Question: For every row in an image, I would like to find the first black (or first non-white) pixel in that row. For example, for an image like this:

I would expect output like:
'''
0
1
0
'''
Or something close to that that I can parse. I think there might be a way to do this with subimage-search but I don't quite know how. Any pointers?
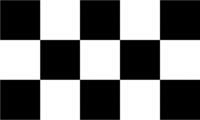
Answer: You do NOT need to achieve your goal. The problem can be reduced to .
## 1. Basics
Consider this: you can tell ImageMagick to convert any image to a textual representation, which holds the exact color information for each individual pixel.
'''
convert wizard: textwizard.txt
'''
'wizard:'
Yes, it is that easy! This image "format" is requested by just adding a '.txt' suffix.
'''
# ImageMagick pixel enumeration: 480,640,255,srgb
0,0: (255,255,255) #FFFFFF white
1,0: (255,255,255) #FFFFFF white
2,0: (255,255,255) #FFFFFF white
[....]
47,638: (246,247,249) #F6F7F9 srgb(246,247,249)
48,638: (246,247,249) #F6F7F9 srgb(246,247,249)
47,639: (236,235,236) #ECEBEC srgb(236,235,236)
48,639: (230,228,218) #E6E4DA srgb(230,228,218)
[....]
476,639: (255,255,255) #FFFFFF white
477,639: (255,255,255) #FFFFFF white
478,639: (255,255,255) #FFFFFF white
479,639: (255,255,255) #FFFFFF white
'''
If you look at the first line of the output, you'll notice that ImageMagick uses it to detail some special info about the image here:
'''
# ImageMagick pixel enumeration: 480,640,255,srgb
'''
It means:
- - - -
The other lines consist of 4 columns:
1. the first column in format (N,M) indicates the exact position of the respective pixels as (row_number,column_number). (The index for row and column numbers is zero-based -- row no. 1 is indicated as 0, no. 2 as 1.)
2. the other three columns, redundantly, each hold the exact same information, each in a different notation: the exact color value for the pixel given in column 1. (The last column will use a human-readable name if ImageMagick knows one for that color value...)
> '''
convert textwizard.txt wizard.jpg
'''
## 2. Select a specific row
You should be aware that you can select a specific region of an image with the following syntax:
'''
image.png[WIDTHxHEIGHT+X_OFFSET+Y_OFFSET]
'''
So to select a specific row only, you can set 'HEIGHT' as '1'. To get any row completely, set 'X-OFFSET' as '0'. To get a specific row, set the 'Y-OFFSET' accordingly.
In order to get the values (for the builtin 'wizard:' image used above) for the row with index 47, we can do:
'''
convert wizard:[640x1+0+47] row47.txt
cat row47.txt
# ImageMagick pixel enumeration: 480,1,255,srgb
0,0: (255,255,255) #FFFFFF white
1,0: (255,255,255) #FFFFFF white
2,0: (255,255,255) #FFFFFF white
[....]
428,0: (82,77,74) #524D4A srgb(82,77,74)
429,0: (169,167,168) #A9A7A8 srgb(169,167,168)
430,0: (232,231,228) #E8E7E4 srgb(232,231,228)
432,0: (246,247,249) #F6F7F9 srgb(246,247,249)
[....]
476,0: (255,255,255) #FFFFFF white
477,0: (255,255,255) #FFFFFF white
478,0: (255,255,255) #FFFFFF white
479,0: (255,255,255) #FFFFFF white
'''
If you do not want the textual output in a file, but printed on the standard output channel, you can do this:
'''
convert wizard:[480x1+0+47] txt:-
'''
## 3. Stitching it all together
Based on above snippets of information, the approach that can be taken with this task is clear:
1. Loop through all pixel rows of the image.
2. Output each pixel's color value as text.
3. Look for the first non-white pixel and keep its location information.
## 4. Possible script (OS X, Linux, Unix)
Here is a main part of a Bash script that could be used:
'''
# Define some image specific variables (width, height, ...)
image=${1}
number_of_columns=$(identify -format '%W' $)
width=${number_of_columns} # just an alias
number_of_rows=$(identify -format '%H' $)
height=${number_of_rows} # just an alias
max_of_indices=$(( ${height} -1 ))
# Loop through all rows and grep for first non-white pixel
for i in $(seq 0 ${max_of_indices}); do
echo -n "Row ${i} : " ;
convert $[${width}x1+0+${i}] txt:- | grep -v enumeration | grep -v '#FFFFFF' -m 1 || echo "All WHITE pixels in row!"
done
'''
The '-v white' will de-select all lines which contain the string 'white'.
The '-m 1' parameter will return the maximum of 1 matches (i.e. the first match).
It will be slow, but it will work.